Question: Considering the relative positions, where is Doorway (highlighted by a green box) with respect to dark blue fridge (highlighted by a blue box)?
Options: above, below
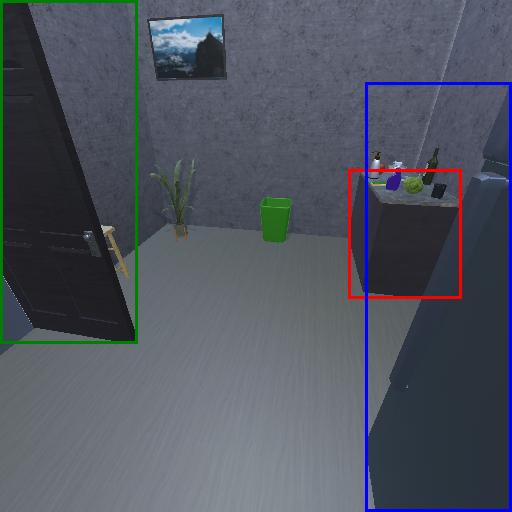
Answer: above